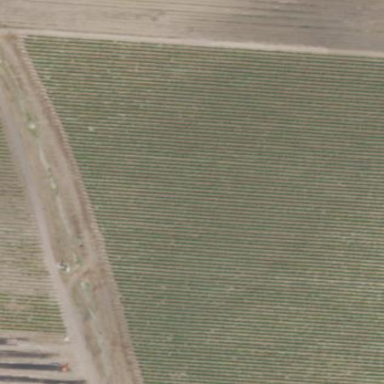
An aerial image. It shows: Vineyard growing grapes.